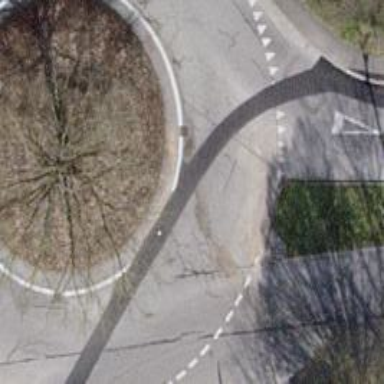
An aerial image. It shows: Tertiary road with asphalt surface leading to roundabout.